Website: walmart
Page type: billing-address
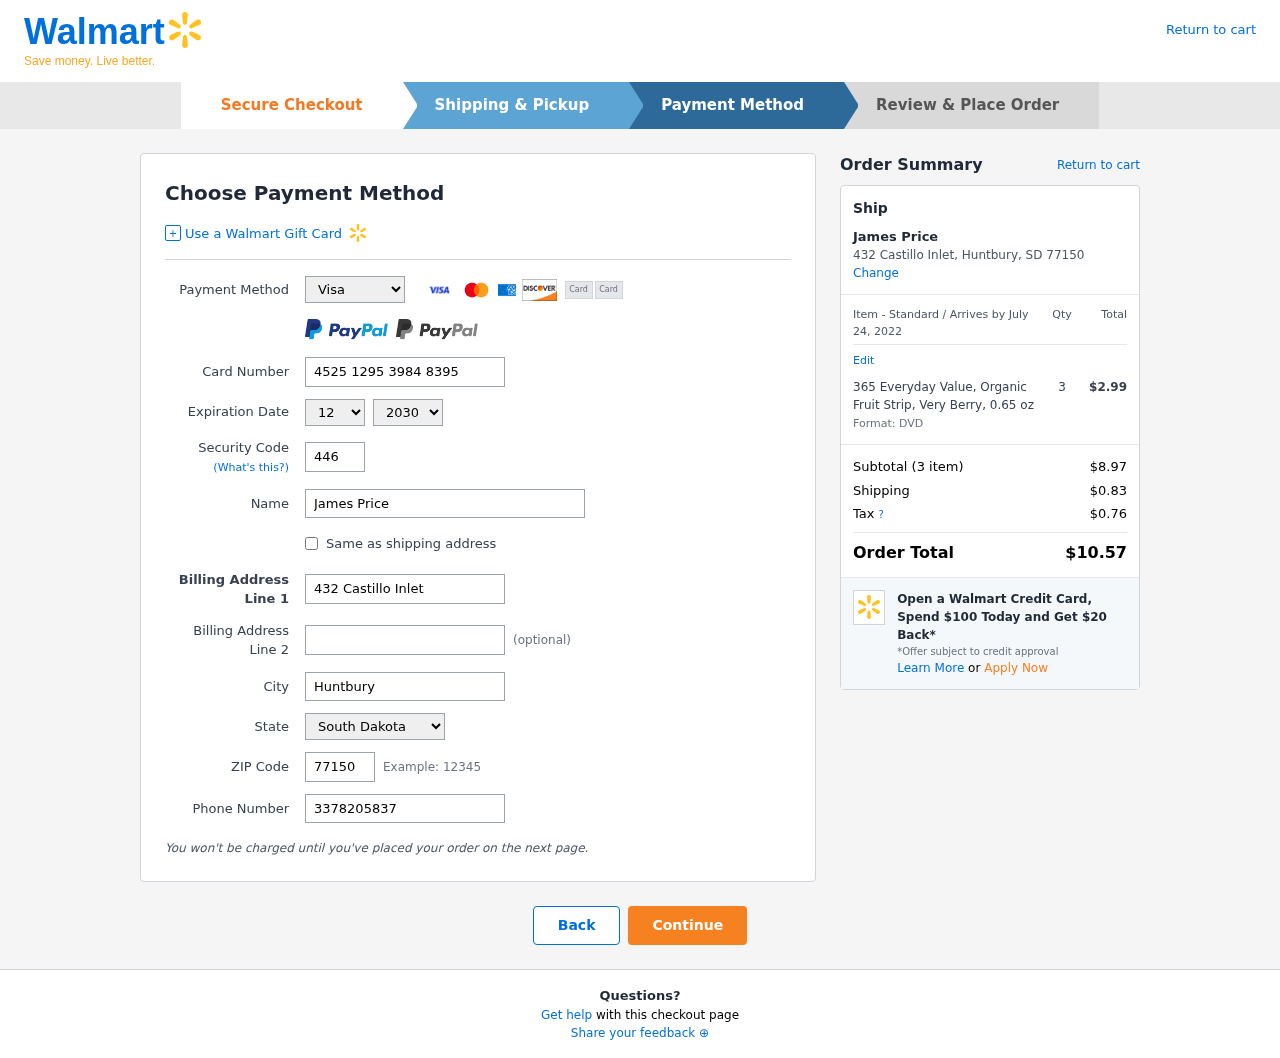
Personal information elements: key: PII_CARD_CVV
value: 446
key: PII_CARD_EXPIRY_MONTH
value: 12
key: PII_CARD_EXPIRY_YEAR
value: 30
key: PII_CARD_NUMBER
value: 4525 1295 3984 8395
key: PII_CARD_TYPE
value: Visa
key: PII_CITY
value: Huntbury
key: PII_CITY_STATE_ZIP
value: Huntbury, SD 77150
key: PII_FULLNAME
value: James Price
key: PII_PHONE
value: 3378205837
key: PII_POSTCODE
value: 77150
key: PII_STATE
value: South Dakota
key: PII_STREET
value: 432 Castillo Inlet
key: PII_FULLNAME2
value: James Price
Product elements: key: PRODUCT1_NAME
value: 365 Everyday Value, Organic Fruit Strip, Very Berry, 0.65 oz
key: PRODUCT1_PRICE
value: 2.99
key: PRODUCT1_QUANTITY
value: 3
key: PRODUCT1_DESC
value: Format: DVD
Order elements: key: ORDER_DELIVERY_DATE
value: July 24, 2022
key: ORDER_NUM_ITEMS
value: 3
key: ORDER_SUBTOTAL
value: $8.97
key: ORDER_SHIPPING_COST
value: $0.83
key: ORDER_TAX
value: $0.76
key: ORDER_TOTAL
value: $10.57